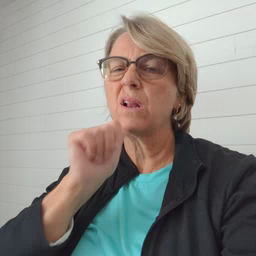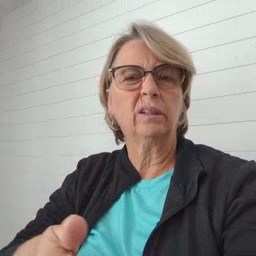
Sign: not